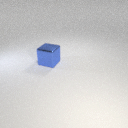
large blue metal cube